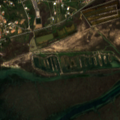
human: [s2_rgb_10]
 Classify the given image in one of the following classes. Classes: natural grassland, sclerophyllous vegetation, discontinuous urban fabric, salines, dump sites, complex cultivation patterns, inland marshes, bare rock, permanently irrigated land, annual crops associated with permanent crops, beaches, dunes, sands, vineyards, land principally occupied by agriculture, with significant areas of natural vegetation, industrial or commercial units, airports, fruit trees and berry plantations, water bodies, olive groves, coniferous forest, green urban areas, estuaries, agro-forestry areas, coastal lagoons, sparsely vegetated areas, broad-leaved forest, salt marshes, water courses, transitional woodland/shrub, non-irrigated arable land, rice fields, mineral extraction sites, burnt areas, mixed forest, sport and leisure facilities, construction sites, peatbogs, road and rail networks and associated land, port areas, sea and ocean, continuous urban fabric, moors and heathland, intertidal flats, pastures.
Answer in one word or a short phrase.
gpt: discontinuous urban fabric, fruit trees and berry plantations, annual crops associated with permanent crops, complex cultivation patterns, salt marshes, salines, intertidal flats